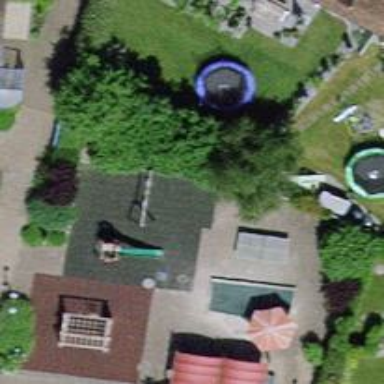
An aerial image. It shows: Playground featuring swings.